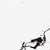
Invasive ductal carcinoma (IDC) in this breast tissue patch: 0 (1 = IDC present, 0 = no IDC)